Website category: sports
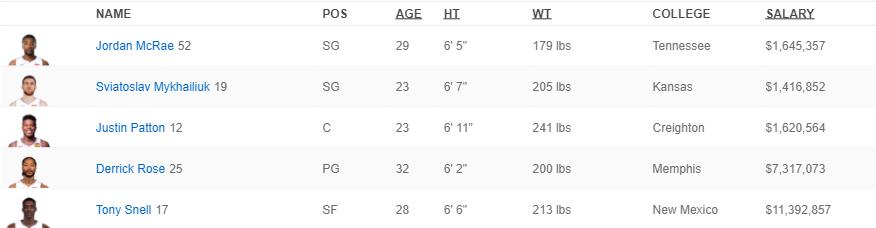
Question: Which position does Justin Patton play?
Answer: C

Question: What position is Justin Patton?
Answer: C

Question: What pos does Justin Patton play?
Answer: C

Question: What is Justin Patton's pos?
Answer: C

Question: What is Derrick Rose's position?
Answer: PG

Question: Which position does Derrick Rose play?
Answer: PG

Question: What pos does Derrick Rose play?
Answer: PG

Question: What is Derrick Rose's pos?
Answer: PG

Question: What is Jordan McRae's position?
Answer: SG

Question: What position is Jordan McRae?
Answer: SG

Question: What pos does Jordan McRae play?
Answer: SG

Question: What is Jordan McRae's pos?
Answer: SG

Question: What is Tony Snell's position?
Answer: SF

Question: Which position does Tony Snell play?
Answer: SF

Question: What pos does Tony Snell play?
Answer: SF

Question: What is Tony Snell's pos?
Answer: SF

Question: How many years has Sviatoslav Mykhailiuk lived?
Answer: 23

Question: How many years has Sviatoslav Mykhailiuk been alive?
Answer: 23

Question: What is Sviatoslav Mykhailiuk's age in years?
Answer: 23

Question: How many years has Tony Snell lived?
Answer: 28

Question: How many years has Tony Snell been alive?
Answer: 28

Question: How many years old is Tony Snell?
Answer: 28

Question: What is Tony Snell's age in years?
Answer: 28

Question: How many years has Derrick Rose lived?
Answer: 32

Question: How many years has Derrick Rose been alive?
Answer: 32

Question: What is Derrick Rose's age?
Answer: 32

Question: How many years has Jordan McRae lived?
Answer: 29

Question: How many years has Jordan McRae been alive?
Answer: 29

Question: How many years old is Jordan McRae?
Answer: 29

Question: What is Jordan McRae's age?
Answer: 29

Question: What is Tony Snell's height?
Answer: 6' 6"

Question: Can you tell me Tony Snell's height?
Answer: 6' 6"

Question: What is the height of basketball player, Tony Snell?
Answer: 6' 6"

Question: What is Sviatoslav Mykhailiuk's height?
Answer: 6' 7"

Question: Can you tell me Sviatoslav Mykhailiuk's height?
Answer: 6' 7"

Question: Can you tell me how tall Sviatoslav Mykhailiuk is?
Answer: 6' 7"

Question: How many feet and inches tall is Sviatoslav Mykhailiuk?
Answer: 6' 7"

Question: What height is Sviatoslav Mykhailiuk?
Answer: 6' 7"

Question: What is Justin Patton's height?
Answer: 6' 11"

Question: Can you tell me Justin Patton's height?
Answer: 6' 11"

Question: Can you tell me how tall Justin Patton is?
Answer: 6' 11"

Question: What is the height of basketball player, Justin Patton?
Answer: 6' 11"

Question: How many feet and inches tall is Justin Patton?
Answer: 6' 11"

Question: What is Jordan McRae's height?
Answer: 6' 5"

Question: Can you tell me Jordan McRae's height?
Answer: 6' 5"

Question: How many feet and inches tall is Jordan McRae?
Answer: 6' 5"

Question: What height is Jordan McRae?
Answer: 6' 5"

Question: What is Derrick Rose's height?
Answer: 6' 2"

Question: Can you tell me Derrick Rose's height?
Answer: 6' 2"

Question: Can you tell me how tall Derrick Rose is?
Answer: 6' 2"

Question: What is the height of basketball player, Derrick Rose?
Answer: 6' 2"

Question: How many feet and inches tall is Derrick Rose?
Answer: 6' 2"

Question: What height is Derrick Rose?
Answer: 6' 2"

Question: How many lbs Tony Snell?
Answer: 213 lbs

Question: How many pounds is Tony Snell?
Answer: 213 lbs

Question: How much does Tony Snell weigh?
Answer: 213 lbs

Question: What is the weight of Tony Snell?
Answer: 213 lbs

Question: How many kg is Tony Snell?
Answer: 213 lbs

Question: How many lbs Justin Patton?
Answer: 241 lbs

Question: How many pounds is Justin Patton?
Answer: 241 lbs

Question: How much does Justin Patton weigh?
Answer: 241 lbs

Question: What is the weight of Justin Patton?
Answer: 241 lbs

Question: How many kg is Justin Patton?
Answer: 241 lbs

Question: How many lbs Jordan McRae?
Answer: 179 lbs